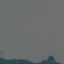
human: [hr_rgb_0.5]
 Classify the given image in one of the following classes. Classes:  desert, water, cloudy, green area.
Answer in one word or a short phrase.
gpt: water